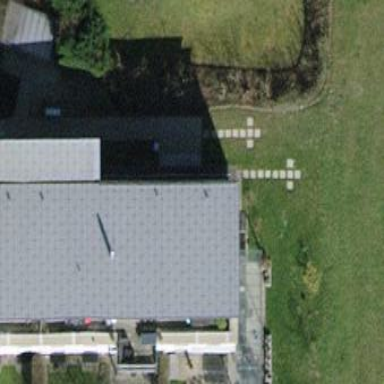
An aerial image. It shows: Flat-roofed building.